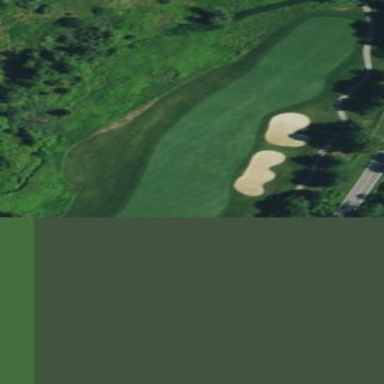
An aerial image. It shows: Area with grass used as rough in golf course.